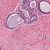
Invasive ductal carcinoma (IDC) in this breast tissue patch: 0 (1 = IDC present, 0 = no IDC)